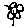
Label: flower